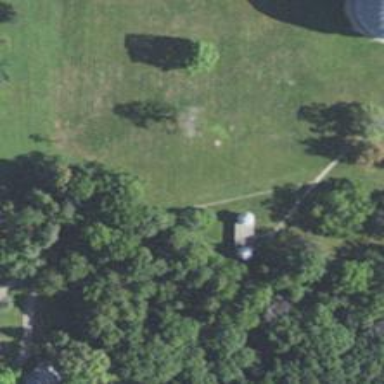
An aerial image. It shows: Observatory.